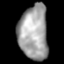
Tissue: lung
Cell type: Others
Senescence score: 0.1997
Nuclear area (px): 1559
Mean DAPI intensity: 163.047